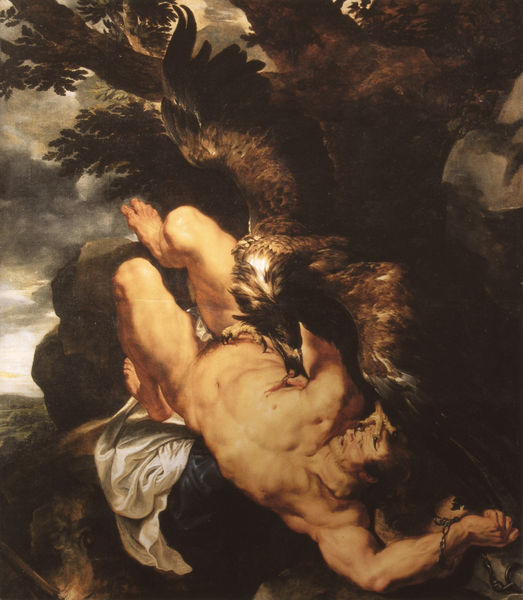
Titel: Die Bestrafung des Prometheus
Künstler: Pieter Paul Rubens
Standort: Philadelphia (Pennsylvania)
Institution: Philadelphia Museum of Art
Schlagwörter: adler, akt, angriff, baum, berg, blau, blätter, dunkel, feder, felsen, flügel, gemälde, gott, hand, haut, held, himmel, kampf, kopf, körper, laub, mann, meer, nackt, rubens, schatten, vogel, wasser, weiß, wolken, wunde, bäume, grün, landschaft, bewegung, braun, brust, grau, hell, hintergrund, kleid, licht, männer, schwarz, szene, ölbild, tier, tuch, wolke, beige, arm, arme, barock, federn, gefieder, gesicht, historie, inkarnat, steine, holland, niederlande, öl, ast, stamm, figur, gewand, mantel, tücher, fliegen, beine, fesseln, bein, füße, liegen, düster, schnabel, italien, fels, gebirge, gipfel, kette, ölgemälde, angst, gewalt, muskeln, scham, schenkel, fallen, griff, blut, hacken, fuss, bedeckt, flug, schweben, torso, ketten, strafe, leinwand, krallen, mythologie, götter, leiden, muskel, qual, schmerz, fressen, griechisch, mythos, dramatik, fall, sturz, greif, greifvogel, schwingen, graublau, kralle, herz, schmerzen, verletzung, schrei, gestürzt, römisch, fessel, klaue, gekrümmt, schuld, flandern, torsion, gefesselt, grausam, antwerpen, picken, verbannung, flügeln, angekettet, prometheus, ganymed, fallend, halbgott, leber, kaukasus, aste, kettenglieder, landschaftr, ganimed, handfessel, im flug, prometeus, wolken#, vpgel